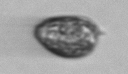
Label: Prorocentrum_triestinum